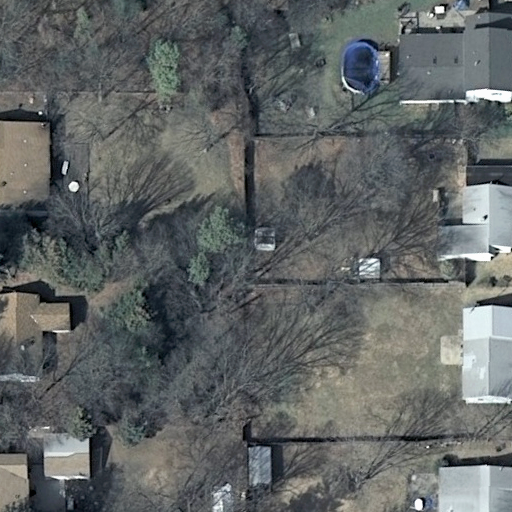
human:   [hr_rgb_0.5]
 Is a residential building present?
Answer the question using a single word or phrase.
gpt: yes

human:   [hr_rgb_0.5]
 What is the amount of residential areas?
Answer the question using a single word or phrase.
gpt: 1

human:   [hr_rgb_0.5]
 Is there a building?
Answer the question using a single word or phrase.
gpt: yes

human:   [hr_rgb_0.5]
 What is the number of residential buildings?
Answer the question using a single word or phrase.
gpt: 8

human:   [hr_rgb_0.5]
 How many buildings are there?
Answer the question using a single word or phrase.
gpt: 9

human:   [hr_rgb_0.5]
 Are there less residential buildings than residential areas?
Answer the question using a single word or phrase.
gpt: no

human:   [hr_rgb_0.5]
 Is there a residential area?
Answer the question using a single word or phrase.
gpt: yes

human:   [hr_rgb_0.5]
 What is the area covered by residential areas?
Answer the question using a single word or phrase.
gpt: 10599m2

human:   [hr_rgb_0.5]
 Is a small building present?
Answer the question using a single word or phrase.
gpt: yes

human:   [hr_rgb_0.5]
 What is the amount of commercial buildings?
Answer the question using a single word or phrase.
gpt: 0

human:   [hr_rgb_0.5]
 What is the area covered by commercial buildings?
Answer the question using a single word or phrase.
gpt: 0m2

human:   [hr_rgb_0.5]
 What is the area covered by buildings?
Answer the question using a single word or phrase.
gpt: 624m2

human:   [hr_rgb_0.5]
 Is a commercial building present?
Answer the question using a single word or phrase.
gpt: no

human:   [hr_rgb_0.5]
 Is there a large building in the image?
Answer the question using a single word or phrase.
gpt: no

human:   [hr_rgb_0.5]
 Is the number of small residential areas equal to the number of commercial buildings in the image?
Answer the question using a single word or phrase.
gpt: yes

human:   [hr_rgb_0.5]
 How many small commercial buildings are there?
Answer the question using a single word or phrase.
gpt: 0

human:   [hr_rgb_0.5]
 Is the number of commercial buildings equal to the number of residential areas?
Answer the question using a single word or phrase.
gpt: no

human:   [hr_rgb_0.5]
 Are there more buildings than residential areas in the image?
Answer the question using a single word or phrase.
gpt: yes

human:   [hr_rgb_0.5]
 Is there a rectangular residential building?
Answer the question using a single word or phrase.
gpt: yes

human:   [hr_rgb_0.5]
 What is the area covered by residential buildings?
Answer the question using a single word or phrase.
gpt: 587m2

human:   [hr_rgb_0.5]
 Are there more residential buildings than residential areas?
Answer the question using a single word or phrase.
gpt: yes

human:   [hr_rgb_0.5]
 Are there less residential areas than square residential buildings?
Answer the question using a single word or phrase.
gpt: no

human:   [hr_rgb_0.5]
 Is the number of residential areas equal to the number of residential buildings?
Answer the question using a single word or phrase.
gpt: no

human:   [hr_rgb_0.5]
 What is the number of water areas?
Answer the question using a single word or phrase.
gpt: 0

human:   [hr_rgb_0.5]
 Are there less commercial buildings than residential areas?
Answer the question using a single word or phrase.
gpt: yes

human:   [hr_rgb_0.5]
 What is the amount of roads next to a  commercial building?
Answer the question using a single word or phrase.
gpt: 0

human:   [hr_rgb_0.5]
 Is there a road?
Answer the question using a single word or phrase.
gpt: no

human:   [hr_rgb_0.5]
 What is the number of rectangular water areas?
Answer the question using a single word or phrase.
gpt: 0

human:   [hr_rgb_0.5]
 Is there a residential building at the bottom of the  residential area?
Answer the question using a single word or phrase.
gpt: no

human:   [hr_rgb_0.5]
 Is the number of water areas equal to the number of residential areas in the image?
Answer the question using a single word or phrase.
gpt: no

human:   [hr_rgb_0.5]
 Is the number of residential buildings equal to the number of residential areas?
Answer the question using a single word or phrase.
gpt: no

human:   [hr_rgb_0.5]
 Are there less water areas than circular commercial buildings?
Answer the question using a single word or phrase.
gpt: no

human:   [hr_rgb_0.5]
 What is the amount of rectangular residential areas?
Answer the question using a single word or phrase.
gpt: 1

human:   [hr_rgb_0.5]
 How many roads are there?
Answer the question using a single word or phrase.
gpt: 0

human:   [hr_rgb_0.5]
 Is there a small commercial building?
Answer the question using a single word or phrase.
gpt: no

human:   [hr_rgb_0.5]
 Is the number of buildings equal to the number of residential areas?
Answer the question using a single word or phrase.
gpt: no

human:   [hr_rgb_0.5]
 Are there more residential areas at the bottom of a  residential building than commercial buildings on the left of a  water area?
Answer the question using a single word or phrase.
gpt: yes

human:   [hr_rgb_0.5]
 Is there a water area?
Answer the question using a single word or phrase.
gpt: no

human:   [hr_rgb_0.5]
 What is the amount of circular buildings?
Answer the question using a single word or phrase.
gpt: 0

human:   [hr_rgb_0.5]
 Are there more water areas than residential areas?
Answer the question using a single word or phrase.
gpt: no

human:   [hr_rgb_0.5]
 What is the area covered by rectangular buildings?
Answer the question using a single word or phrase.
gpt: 378m2

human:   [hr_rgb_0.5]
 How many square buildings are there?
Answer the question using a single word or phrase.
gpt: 0

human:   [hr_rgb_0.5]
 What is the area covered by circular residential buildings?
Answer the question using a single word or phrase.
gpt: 0m2

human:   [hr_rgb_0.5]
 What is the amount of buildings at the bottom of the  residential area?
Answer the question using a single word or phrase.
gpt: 0

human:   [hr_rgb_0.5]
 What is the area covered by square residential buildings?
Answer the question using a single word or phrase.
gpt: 0m2

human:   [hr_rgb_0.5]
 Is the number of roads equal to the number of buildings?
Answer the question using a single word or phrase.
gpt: no

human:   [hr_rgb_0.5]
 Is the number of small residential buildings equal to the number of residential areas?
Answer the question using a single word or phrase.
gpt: no

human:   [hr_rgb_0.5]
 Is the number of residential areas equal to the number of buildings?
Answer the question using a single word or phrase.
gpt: no

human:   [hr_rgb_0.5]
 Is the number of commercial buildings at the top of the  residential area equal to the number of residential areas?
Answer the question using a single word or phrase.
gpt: no

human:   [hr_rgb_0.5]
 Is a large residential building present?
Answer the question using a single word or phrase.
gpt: no

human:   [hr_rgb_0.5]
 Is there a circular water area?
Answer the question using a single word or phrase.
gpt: no

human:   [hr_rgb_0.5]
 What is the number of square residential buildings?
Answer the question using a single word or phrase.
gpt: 0

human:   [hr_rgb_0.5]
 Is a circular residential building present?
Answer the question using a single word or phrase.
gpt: no

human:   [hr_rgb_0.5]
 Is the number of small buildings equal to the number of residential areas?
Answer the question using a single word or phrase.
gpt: no

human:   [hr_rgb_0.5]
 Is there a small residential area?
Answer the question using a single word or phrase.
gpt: no

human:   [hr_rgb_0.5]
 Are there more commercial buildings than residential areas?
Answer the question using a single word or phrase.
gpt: no

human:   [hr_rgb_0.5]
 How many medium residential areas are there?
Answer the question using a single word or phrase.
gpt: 0

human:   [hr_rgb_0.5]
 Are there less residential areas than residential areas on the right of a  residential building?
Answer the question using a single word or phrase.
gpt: no

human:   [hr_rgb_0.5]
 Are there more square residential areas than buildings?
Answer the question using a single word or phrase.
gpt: no

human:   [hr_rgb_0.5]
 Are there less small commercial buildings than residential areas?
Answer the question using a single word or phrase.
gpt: yes

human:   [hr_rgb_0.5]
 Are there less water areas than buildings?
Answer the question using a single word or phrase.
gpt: yes

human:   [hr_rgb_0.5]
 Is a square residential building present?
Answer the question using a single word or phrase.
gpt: no

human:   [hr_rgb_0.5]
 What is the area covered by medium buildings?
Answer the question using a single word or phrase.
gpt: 426m2

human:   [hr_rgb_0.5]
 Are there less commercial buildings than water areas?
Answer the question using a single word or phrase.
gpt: no